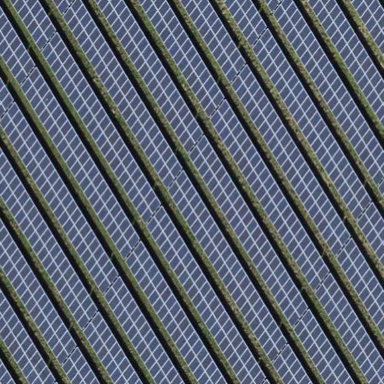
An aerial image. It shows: Solar power generator with photovoltaic panels.